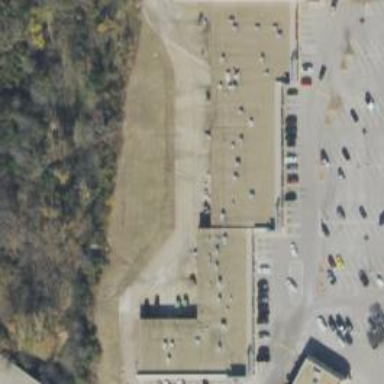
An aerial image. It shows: Flat roof retail building.